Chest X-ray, AP view. Patient: 19 years old, sex M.
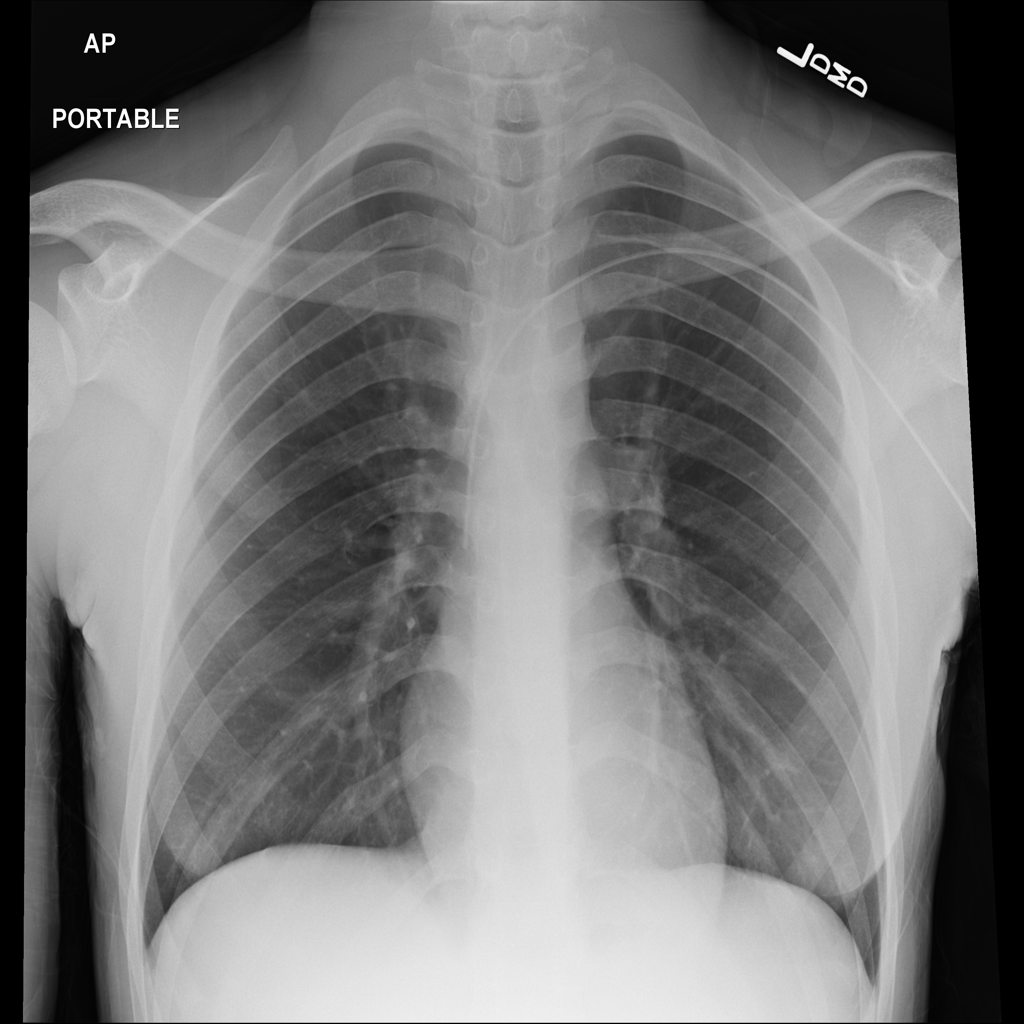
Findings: No Finding